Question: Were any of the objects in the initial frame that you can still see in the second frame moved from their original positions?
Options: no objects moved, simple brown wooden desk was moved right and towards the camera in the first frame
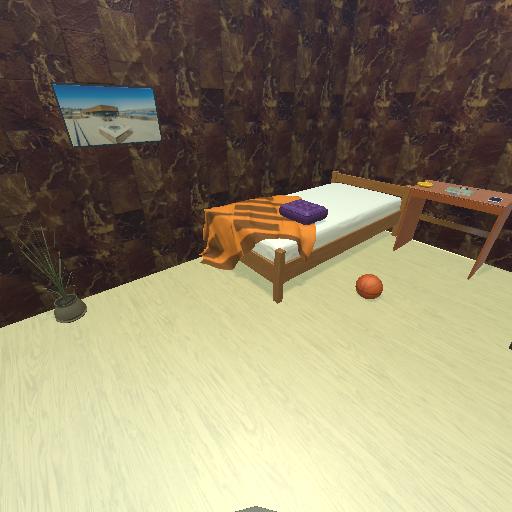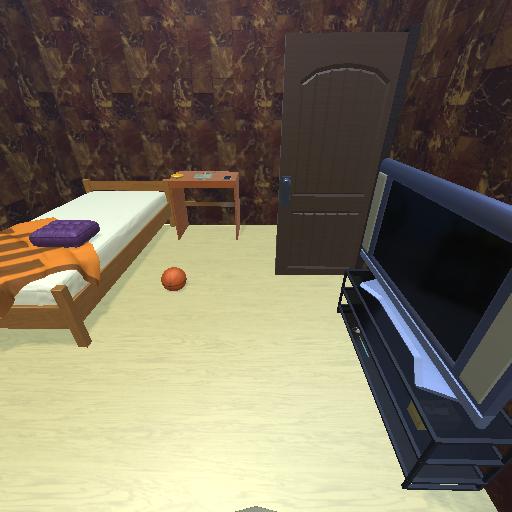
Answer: no objects moved